Question: With 'System.Drawing.Graphics', how can I have "nested graphics objects".
The main purpose is to have several clipped regions.
This is somehow the thing I want to do:

The whole screen is a Graphics object
Red area is another Graphics inside it and clipped
Green area is another one, clipped
Inside Graphics objects can be anything NOT only 'DrawString'
The code should look like this:
'''
using (var bmp = new System.Drawing.Bitmap(200, 200))
using (var mainG = System.Drawing.Graphics.FromImage(bmp))
using (var redG = ???)
using (var greenG = ???)
{
redG.SetClip(new RectangleF(...));
greenG.SetClip(new RectangleF(...));
// fill redG and greenG
}
'''
NOTE: the result should go to a meta file and be vector graphic, so creating and placing them around the mainG is NOT an option.
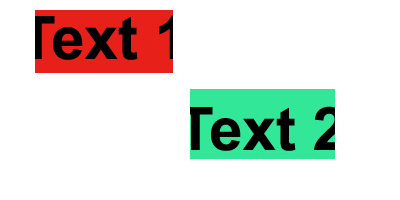
Answer: Assuming it's okay for the two vector contexts to be seperate while they are drawn into, you can use System.Drawing.Imaging.Metafile to catch the vector operations and then combine them into the bigger context.. Something like this:
'''
using (Graphics gRef = this.CreateGraphics())
{
IntPtr hdc = gRef.GetHdc();
using (System.Drawing.Imaging.Metafile mf =
new System.Drawing.Imaging.Metafile(hdc,
System.Drawing.Imaging.EmfType.EmfPlusDual))
{
gRef.ReleaseHdc();
using (Graphics redG = Graphics.FromImage(mf))
{
redG.SetClip(new RectangleF(...));
// .. draw on redG
}
// repeat for greenG
// .. save and or combine as desired
}
}
}
'''